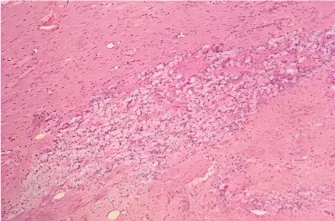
Postoperative examination: postoperative histopathological manifestations of H&E staining. (A) Foam-like histiocytes.
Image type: pathology (h&e)